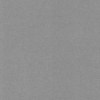
Label: dusty